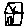
Label: house